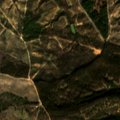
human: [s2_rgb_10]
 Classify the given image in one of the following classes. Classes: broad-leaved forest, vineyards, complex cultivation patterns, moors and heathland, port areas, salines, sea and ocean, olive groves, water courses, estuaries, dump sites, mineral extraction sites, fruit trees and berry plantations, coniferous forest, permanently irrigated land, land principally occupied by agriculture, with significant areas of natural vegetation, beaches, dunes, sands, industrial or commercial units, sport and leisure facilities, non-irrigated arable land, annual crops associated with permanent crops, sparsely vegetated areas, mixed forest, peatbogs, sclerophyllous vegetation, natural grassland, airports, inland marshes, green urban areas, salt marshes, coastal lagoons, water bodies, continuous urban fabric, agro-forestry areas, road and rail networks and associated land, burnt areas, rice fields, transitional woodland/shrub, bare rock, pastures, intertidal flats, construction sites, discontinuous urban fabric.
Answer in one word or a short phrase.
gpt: olive groves, land principally occupied by agriculture, with significant areas of natural vegetation, broad-leaved forest, transitional woodland/shrub